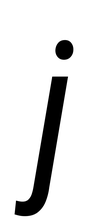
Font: Roboto-Italic_Condensed_Italic